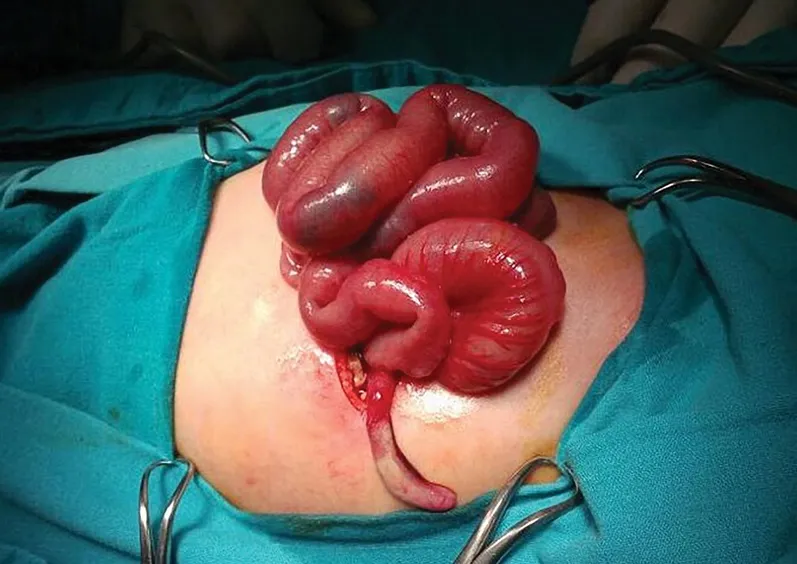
Intraoperative finding showing inflamed appendix.
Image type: medical_photograph (other_medical_photograph)